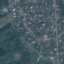
Land use / land cover: Residential